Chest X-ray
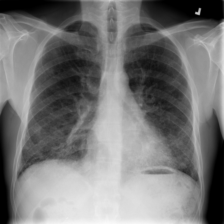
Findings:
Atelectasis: negative
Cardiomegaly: negative
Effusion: negative
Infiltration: negative
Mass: negative
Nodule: negative
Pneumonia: negative
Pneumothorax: negative
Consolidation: negative
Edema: negative
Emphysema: negative
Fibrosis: negative
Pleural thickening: negative
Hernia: negative